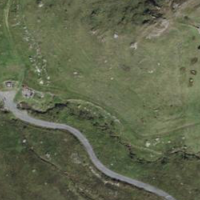
EUNIS habitat code: 24
Species observed at this site:
Orchis mascula